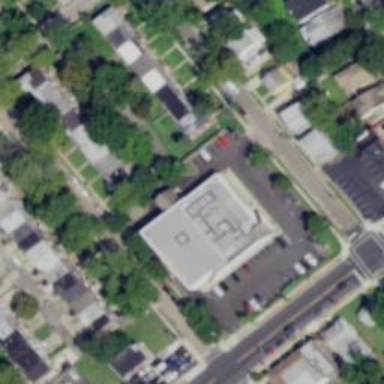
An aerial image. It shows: Pharmacy providing healthcare services.